Field crop: tomato
Growth stage: 1
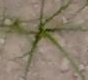
Species: cyperus